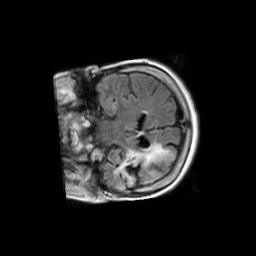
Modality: FLAIR
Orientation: coronal
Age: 62
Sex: female
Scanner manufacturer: philips
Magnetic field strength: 1.5 T
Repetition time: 11 s
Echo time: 0.14 s